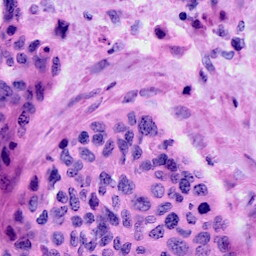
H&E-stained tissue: Cervix